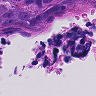
Metastatic tissue present: yes